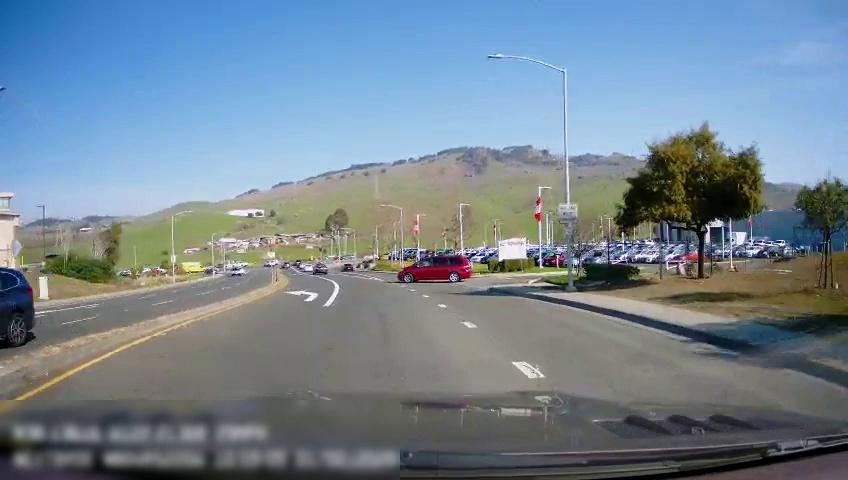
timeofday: Day
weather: Sunny
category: Drivable Space
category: Drivable Space
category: Vehicles | Car
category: Vehicles | Car
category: Vehicles | Truck
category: Vehicles | SUV
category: Vehicles | Car
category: Vehicles | Van
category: Lanes | Opposite Lane
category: Lanes | Opposite Lane
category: Lanes | Alternate Lane
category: Lanes | Alternate Lane
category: Lanes | Alternate Lane
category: Traffic | Signs
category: Traffic | Signs
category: Traffic | Signs
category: Traffic | Signs